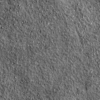
Label: not_dusty